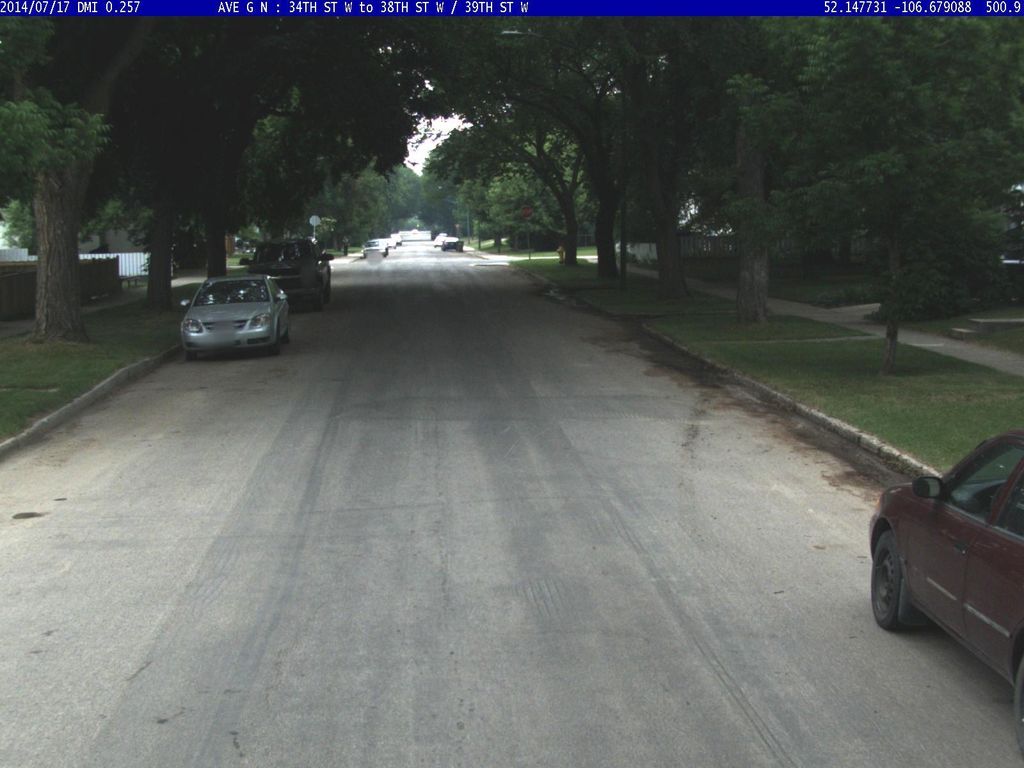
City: saskatoon